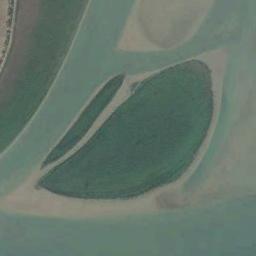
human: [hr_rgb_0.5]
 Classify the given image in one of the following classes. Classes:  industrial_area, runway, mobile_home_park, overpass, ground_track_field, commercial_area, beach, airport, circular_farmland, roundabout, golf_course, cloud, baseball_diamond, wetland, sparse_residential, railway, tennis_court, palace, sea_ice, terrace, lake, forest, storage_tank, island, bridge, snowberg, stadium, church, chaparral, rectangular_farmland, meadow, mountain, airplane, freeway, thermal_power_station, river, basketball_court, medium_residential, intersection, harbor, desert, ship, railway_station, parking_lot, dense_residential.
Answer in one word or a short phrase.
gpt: island